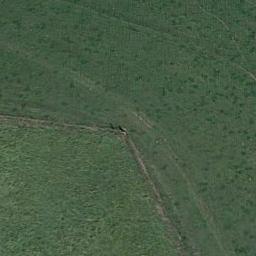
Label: meadow